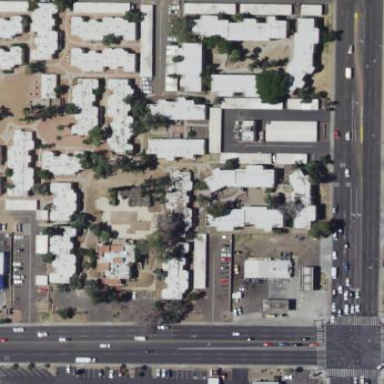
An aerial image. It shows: Residential area with apartments.